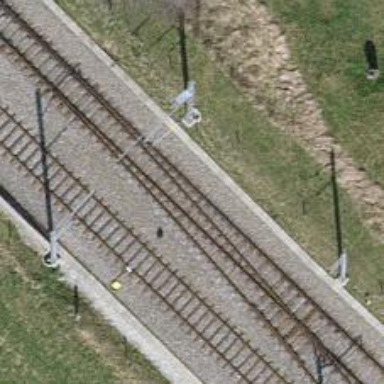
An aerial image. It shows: Railway switch.